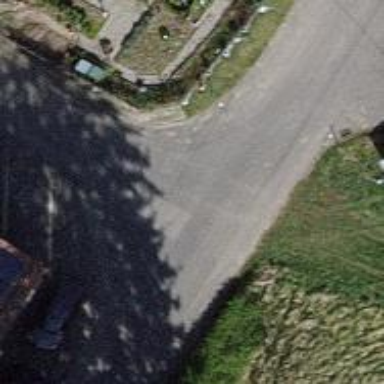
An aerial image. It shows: Residential road.